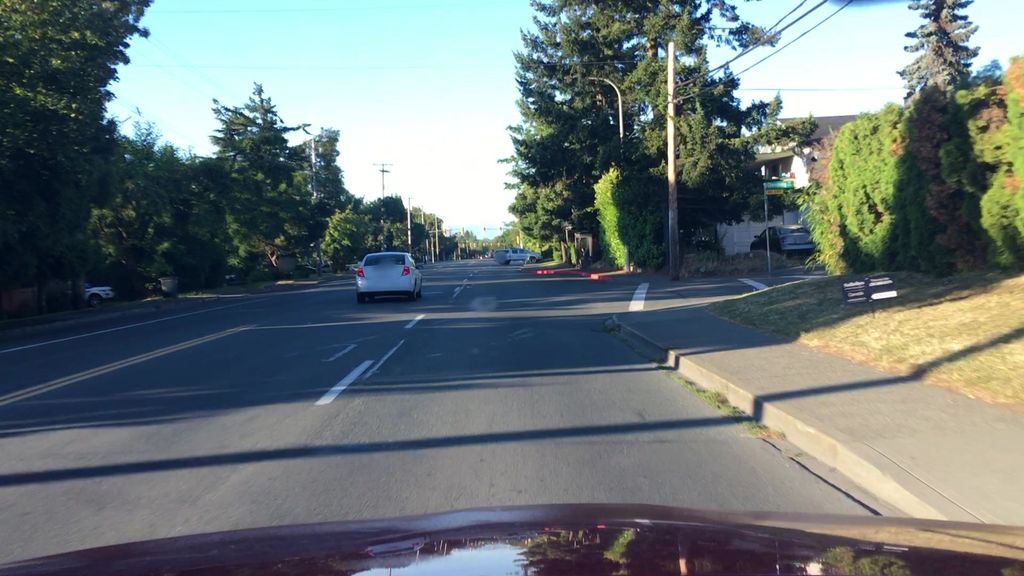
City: victoria